Question: I'm developing for iOS and try to link AddressBook.framework in my iOS project. All other frameworks are available and get linked without any problems. I'm using Xcode 6.1 and my development target is iOS 7.0 on OS X Mavericks.
I have tried to create a new empty project, but it is not listed in the popup for adding frameworks.
Does anyone have expierience how to enable / install that missing framework? Or is this a Xcode bug?
Thanks in Advance!

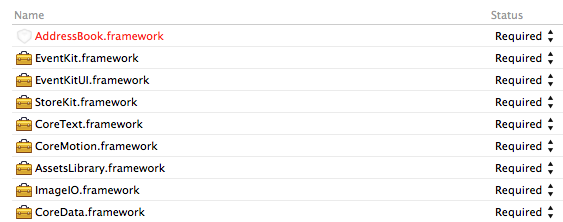
Answer: Please add 'AddressBook.framework' (uploaded here in zipped format: <URL> to '/Applications/Xcode.app/Contents/Developer/Platforms/iPhoneOS.platform/Developer/SDKs/iPhoneOS.sdk/System/Library/Frameworks' and restart XCode.